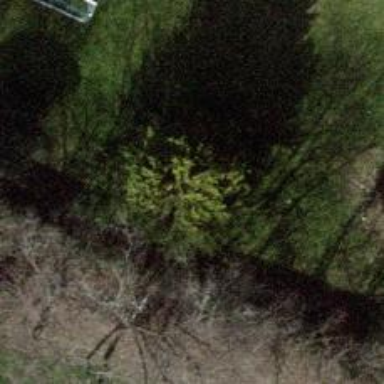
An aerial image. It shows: Evergreen needle-leaved tree.